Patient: sex M, age 46
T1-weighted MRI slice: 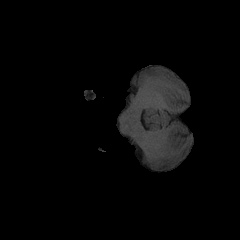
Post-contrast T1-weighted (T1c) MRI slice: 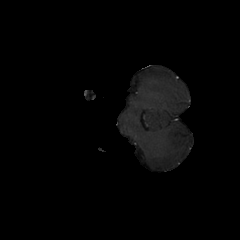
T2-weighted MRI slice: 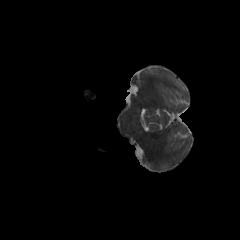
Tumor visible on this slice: yes
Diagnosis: Glioblastoma, IDH-wildtype
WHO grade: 4